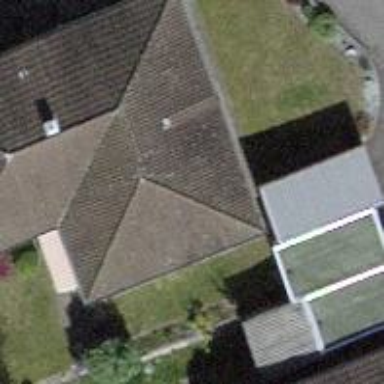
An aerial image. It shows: Garage.